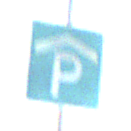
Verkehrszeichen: Parkhaus
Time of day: SunriseSunset
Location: Outdoor (Nature)
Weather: PartlyCloudy
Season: NotSpecified
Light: Natural